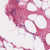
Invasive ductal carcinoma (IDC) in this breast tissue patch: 0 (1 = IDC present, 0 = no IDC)